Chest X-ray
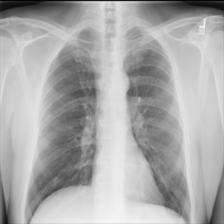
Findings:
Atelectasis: negative
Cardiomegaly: negative
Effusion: negative
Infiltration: negative
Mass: negative
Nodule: negative
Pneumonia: negative
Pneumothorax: negative
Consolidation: negative
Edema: negative
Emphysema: negative
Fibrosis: negative
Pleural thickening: negative
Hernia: negative